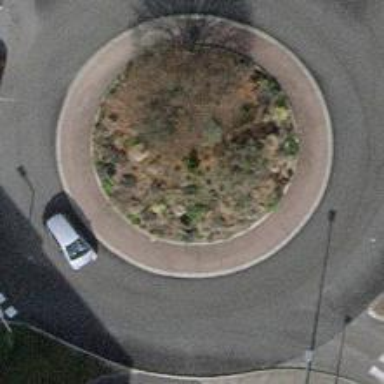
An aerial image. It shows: Secondary road with asphalt surface leading to roundabout.